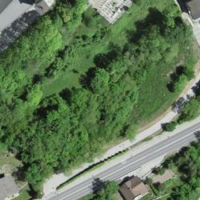
EUNIS habitat code: 55
Species observed at this site:
Acer pseudoplatanus